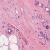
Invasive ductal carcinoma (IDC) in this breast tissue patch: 0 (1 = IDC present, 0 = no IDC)